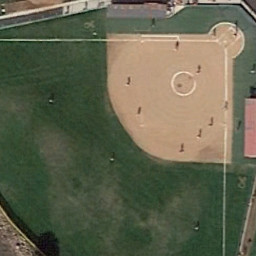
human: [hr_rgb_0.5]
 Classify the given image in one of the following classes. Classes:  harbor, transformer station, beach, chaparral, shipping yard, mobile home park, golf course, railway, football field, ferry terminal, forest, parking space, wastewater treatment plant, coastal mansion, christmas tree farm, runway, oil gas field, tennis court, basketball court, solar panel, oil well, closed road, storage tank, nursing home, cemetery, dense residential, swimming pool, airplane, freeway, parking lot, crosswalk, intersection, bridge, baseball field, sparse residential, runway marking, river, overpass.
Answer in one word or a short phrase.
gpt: baseball field